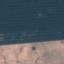
Label: AnnualCrop